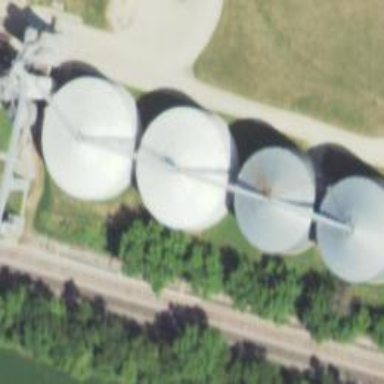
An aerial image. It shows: Silo.